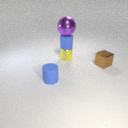
large purple metal sphere above small blue rubber cylinder